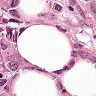
Metastatic tissue present: yes